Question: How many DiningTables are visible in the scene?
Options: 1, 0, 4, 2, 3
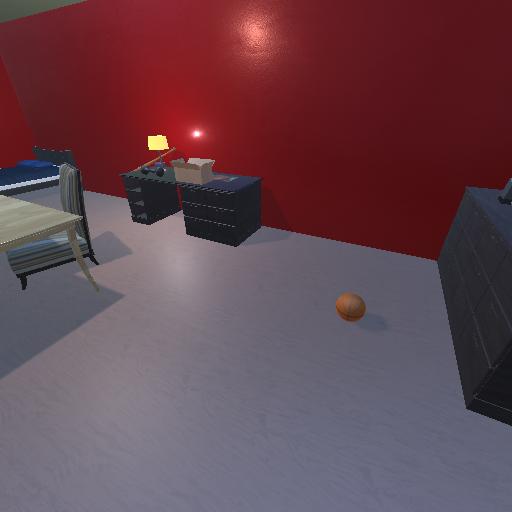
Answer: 1